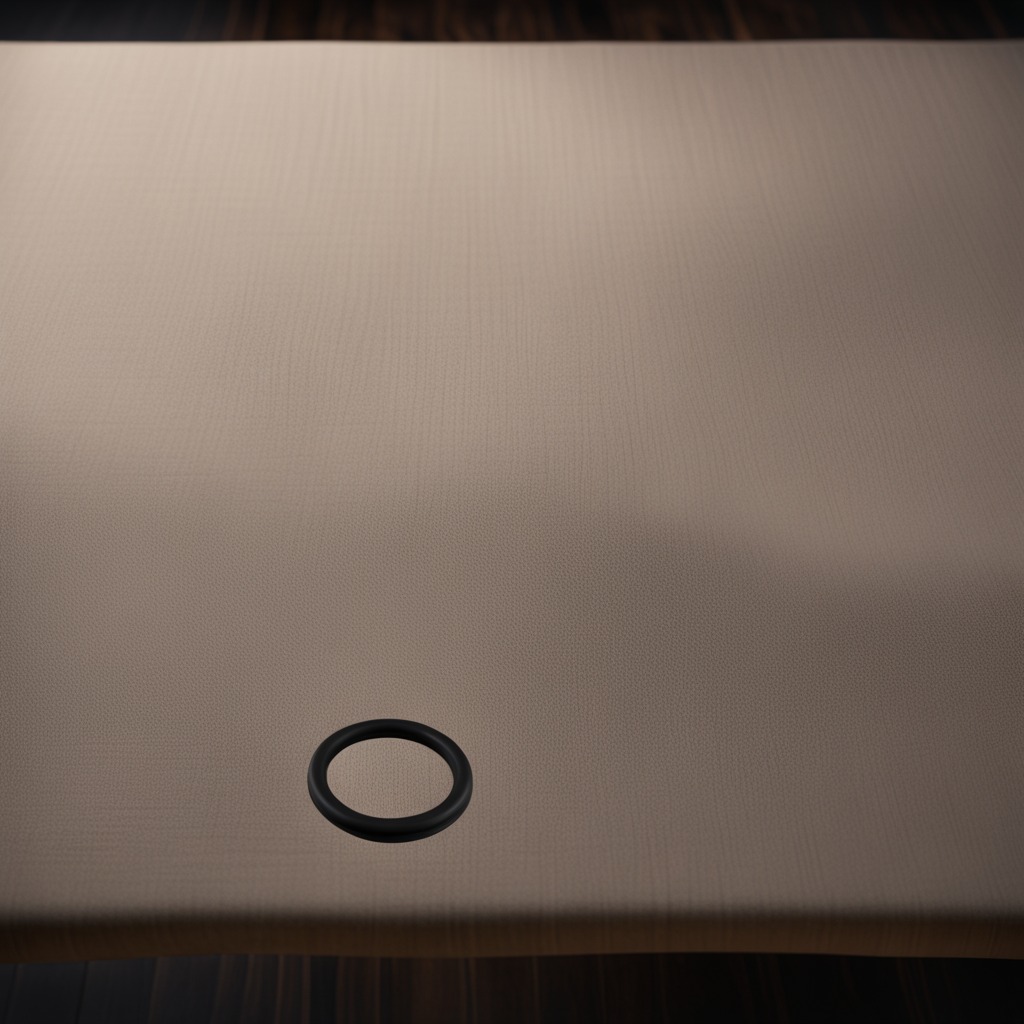
A rubber O-ring lies on the wooden table.